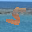
Label: 5